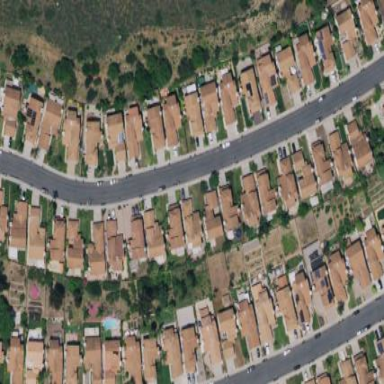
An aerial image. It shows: Residential area consisting of single-family homes.